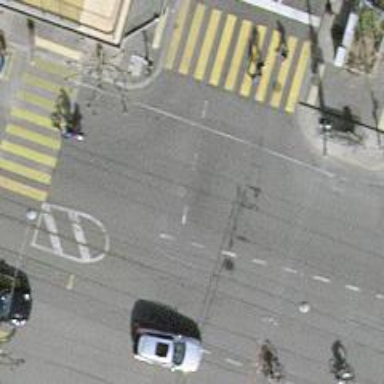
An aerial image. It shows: Road with traffic signals.